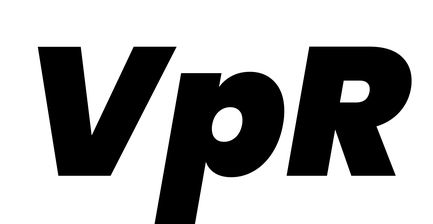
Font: Poppins-BlackItalic